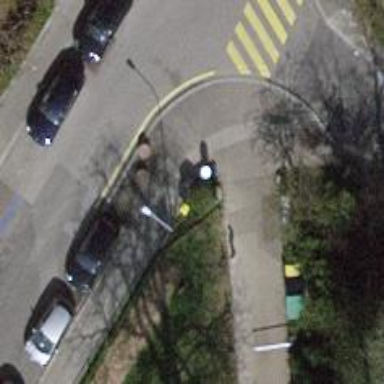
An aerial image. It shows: Post box.